Question: When using the Madrid beamer theme (and some others) the Header 3 is rendered as a box covering the whole section, but in markdown the header is only specified at the start. How can I specify the end of the section?
In the example below, I want the second sentence to be inside the box, but the third to be back on the white background.
'''
---
title: "Example"
output:
beamer_presentation:
colortheme: beaver
theme: Madrid
---
## Slide with Box
Hello, I'm not in the box
### This is a box
And this text is in the box!
I don't want to be in the box, but I am.
'''

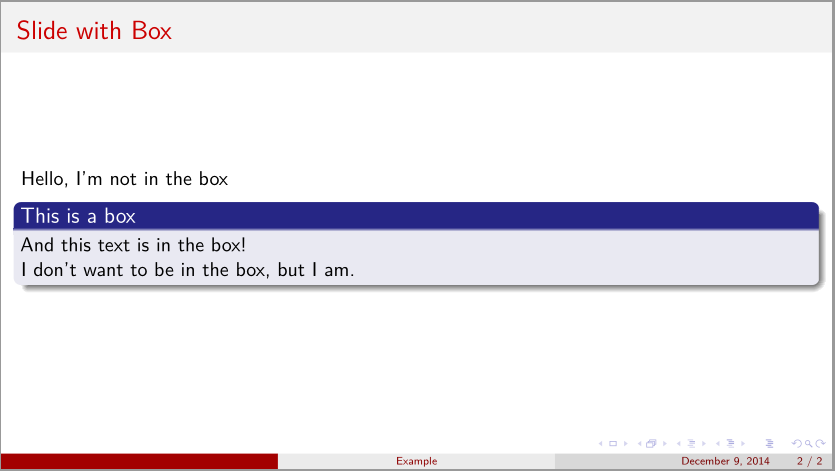
Answer: This works for me:
'''
## Slide with block 2
Hello, I'm not in the block.
egin{block}{This is a block}
And this text is in the block!
\end{block}
Hi, I'm not in the block either!
'''